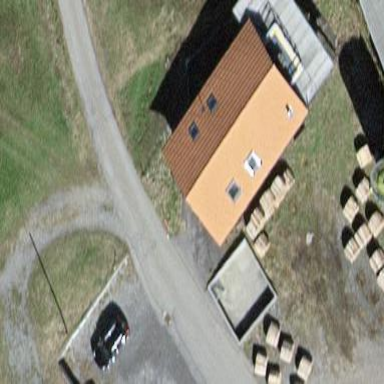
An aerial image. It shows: Shed.